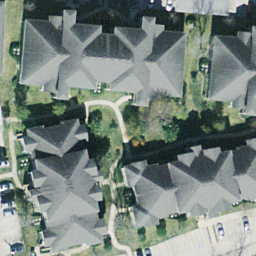
Label: residential